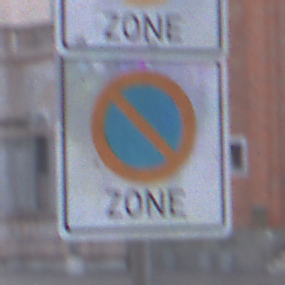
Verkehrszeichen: BeginnEingeschraenktesHalteverbotZone
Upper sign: BeginnZone30
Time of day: SunriseSunset
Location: Outdoor (Urban)
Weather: PartlyCloudy
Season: NotSpecified
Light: Natural